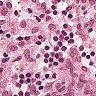
Metastatic tissue present: no